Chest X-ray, AP view. Patient: 64 years old, sex M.
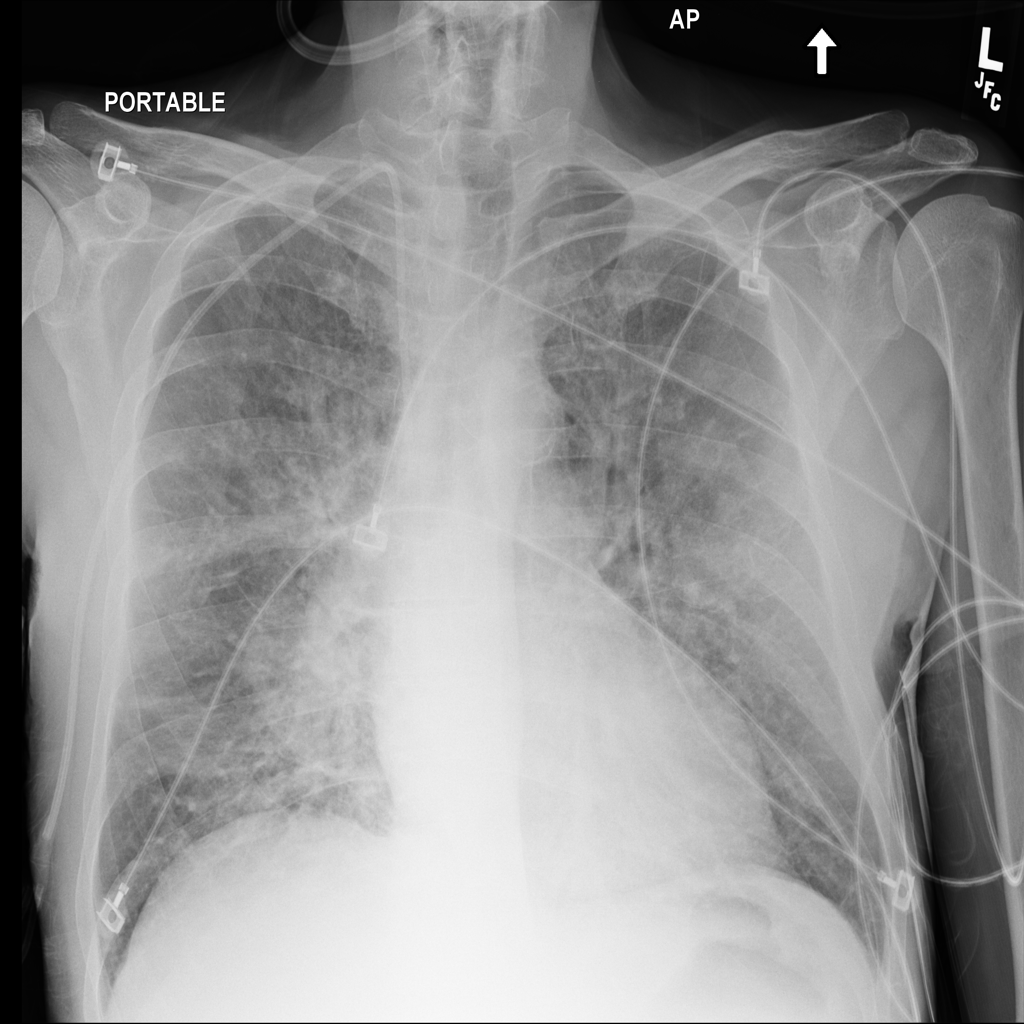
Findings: Consolidation